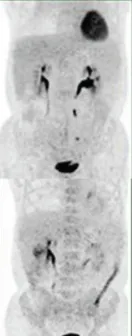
Five months after treatment The arrows demonstrated the lesions where abdominal masses disappeared.
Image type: radiology (pet)